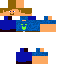
A male human skin with medium skin, wearing brown long hair dressed in a blue tshirt and blue pants, featuring a closed mouth.